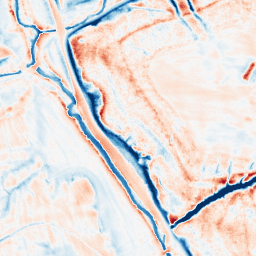
Category: classical
Decomposition family: gaussian_anisotropic
Decomposition parameters: sigma_x: 5
sigma_y: 5
Upsampling method: regularized
Upsampling parameters: scale: 2
lambda_reg: 0.001
Upsampling scale: 2